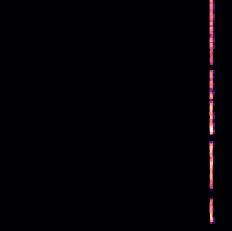
Sound class: Sea waves